Field crop: maize
Growth stage: 2
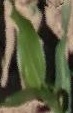
Species: maize